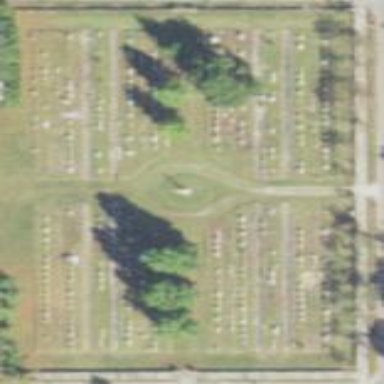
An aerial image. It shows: Cemetery.